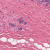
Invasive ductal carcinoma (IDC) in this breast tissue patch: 0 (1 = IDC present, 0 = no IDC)